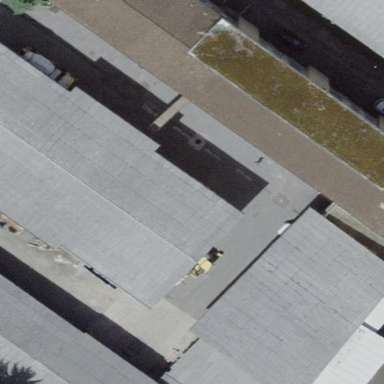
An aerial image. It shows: Commercial building.